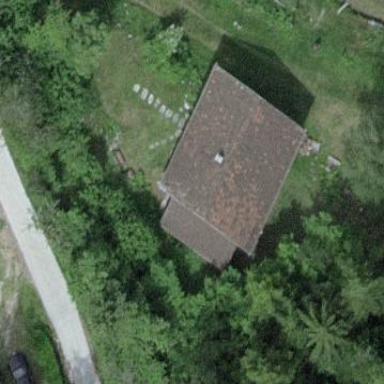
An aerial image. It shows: Simple house.